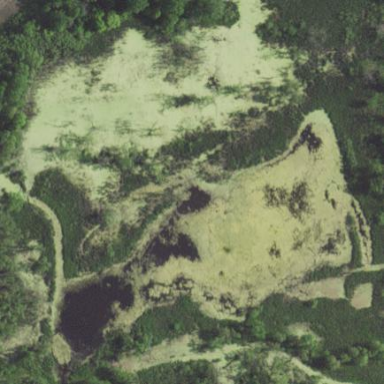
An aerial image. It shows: Pond surrounded by natural water.